四年级 · 计数
下图是自行车厂上周各种自行车生产情况统计图。

(1) 在上图的 $\square$ 里面填上适当的数, 把统计图补充完整。

(2) 根据统计图填表。

上周自行车生产情况统计表

| 品牌 | A | B | C | D |
| :---: | :---: | :---: | :---: | :---: |
| 数量/洅 |  |  |  |  |

(3) 根据统计图回答问题。

(1)上周共生产自行车（ ）辆, 如果工作 5 天, 平均每天生产自行车（）辆。

(2) ( ) 品牌的自行车生产的最多, （ ) 品牌的自行车生产的最少。
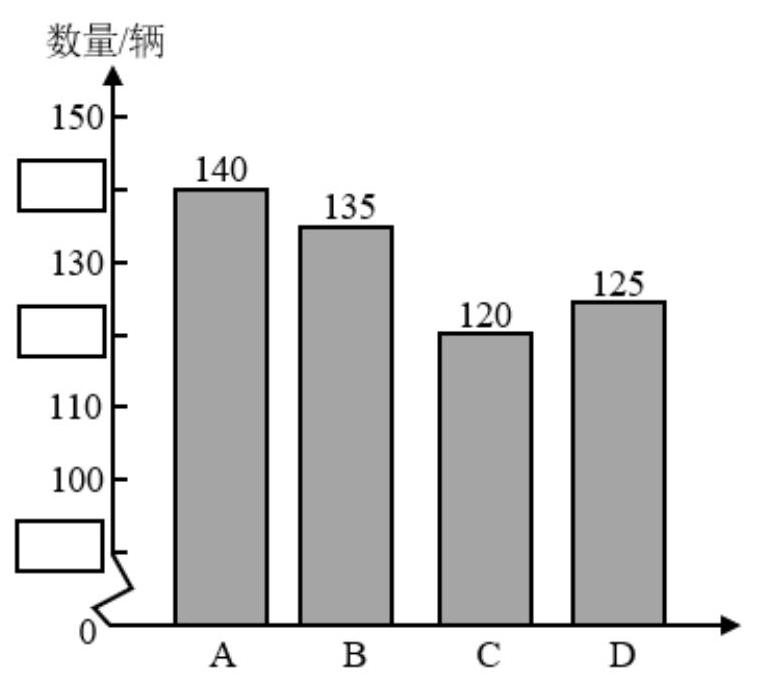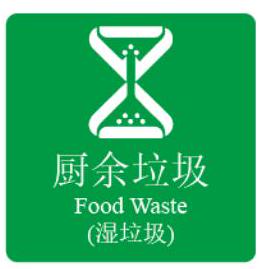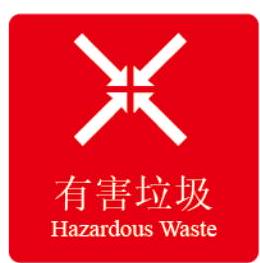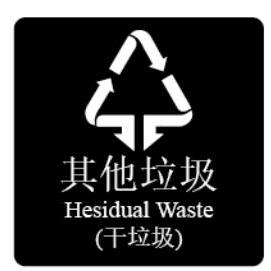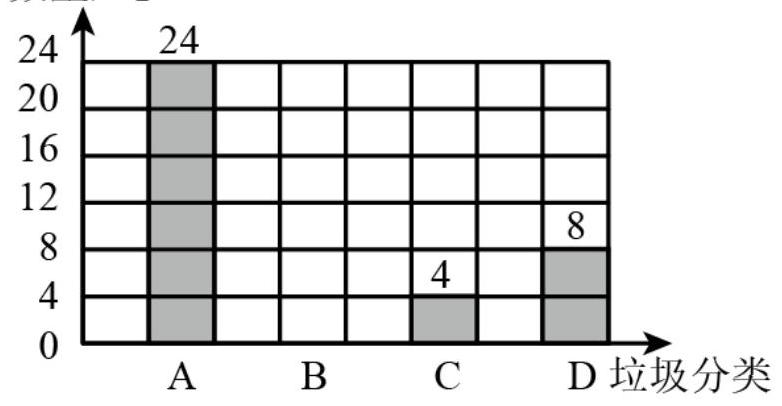
答案: （1）见详解(2) 见详解(3) 1 ) $520 ; 104$(2)A; C